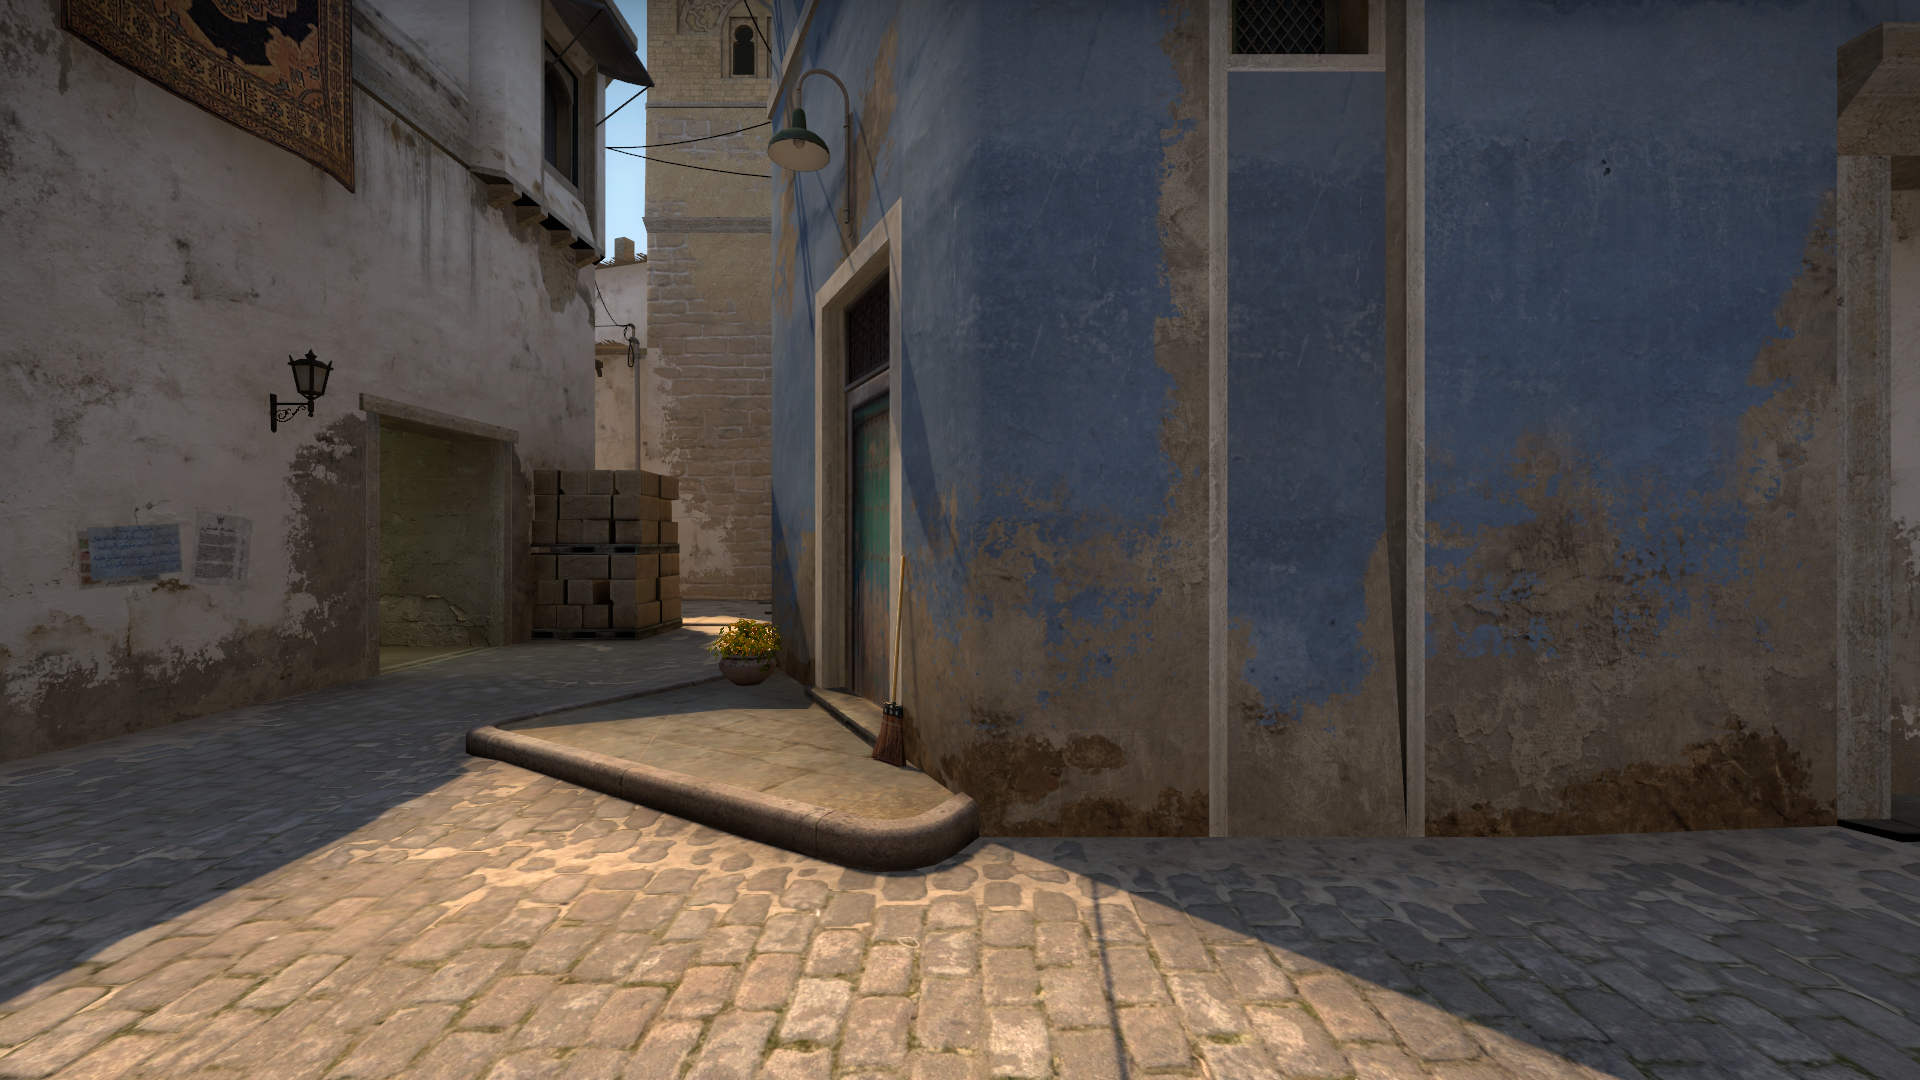
Map: de_mirage